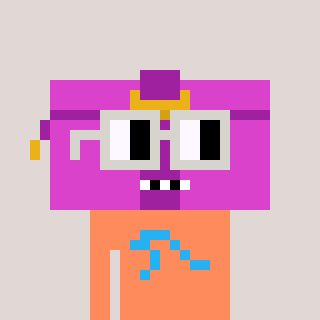
a pixel art character with square light gray glasses, a clutch-shaped head and a peachy-colored body on a warm background